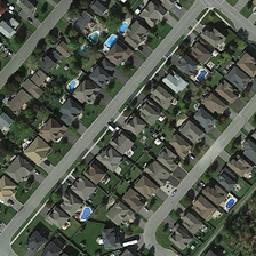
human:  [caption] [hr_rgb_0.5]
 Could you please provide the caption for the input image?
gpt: The roads in this area are straight and rows of houses are close together.

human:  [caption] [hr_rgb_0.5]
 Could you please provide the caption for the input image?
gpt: The road in this area is a straight line of houses.

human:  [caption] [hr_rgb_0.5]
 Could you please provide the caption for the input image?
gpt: the roads of the area are straight with files of houses located along the line.

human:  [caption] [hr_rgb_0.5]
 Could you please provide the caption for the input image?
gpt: The route in this area is the adjacent house line.

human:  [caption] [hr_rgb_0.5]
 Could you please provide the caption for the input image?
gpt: The tracks in the area are RETAS with rows of houses extended along compactly.